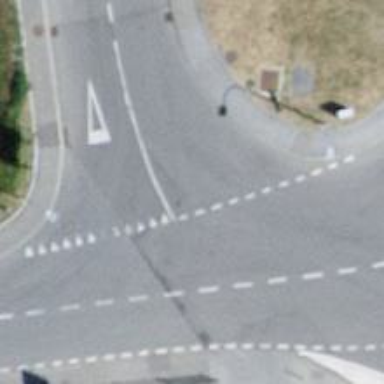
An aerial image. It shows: Road with "give way" sign.